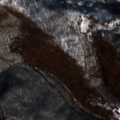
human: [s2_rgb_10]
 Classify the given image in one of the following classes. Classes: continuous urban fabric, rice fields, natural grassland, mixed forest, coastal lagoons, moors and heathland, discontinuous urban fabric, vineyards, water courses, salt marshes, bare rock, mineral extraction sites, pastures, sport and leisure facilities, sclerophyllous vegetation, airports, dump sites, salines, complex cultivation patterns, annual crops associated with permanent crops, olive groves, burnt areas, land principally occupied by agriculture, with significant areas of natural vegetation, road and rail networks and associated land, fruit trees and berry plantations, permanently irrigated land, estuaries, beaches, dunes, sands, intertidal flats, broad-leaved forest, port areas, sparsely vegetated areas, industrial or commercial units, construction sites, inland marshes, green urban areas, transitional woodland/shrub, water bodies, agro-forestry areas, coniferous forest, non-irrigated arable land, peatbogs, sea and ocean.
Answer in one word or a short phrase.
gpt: broad-leaved forest, transitional woodland/shrub